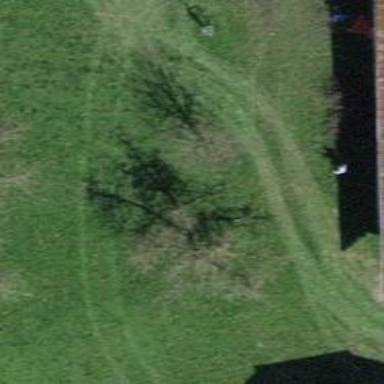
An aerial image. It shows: Deciduous broadleaved tree.